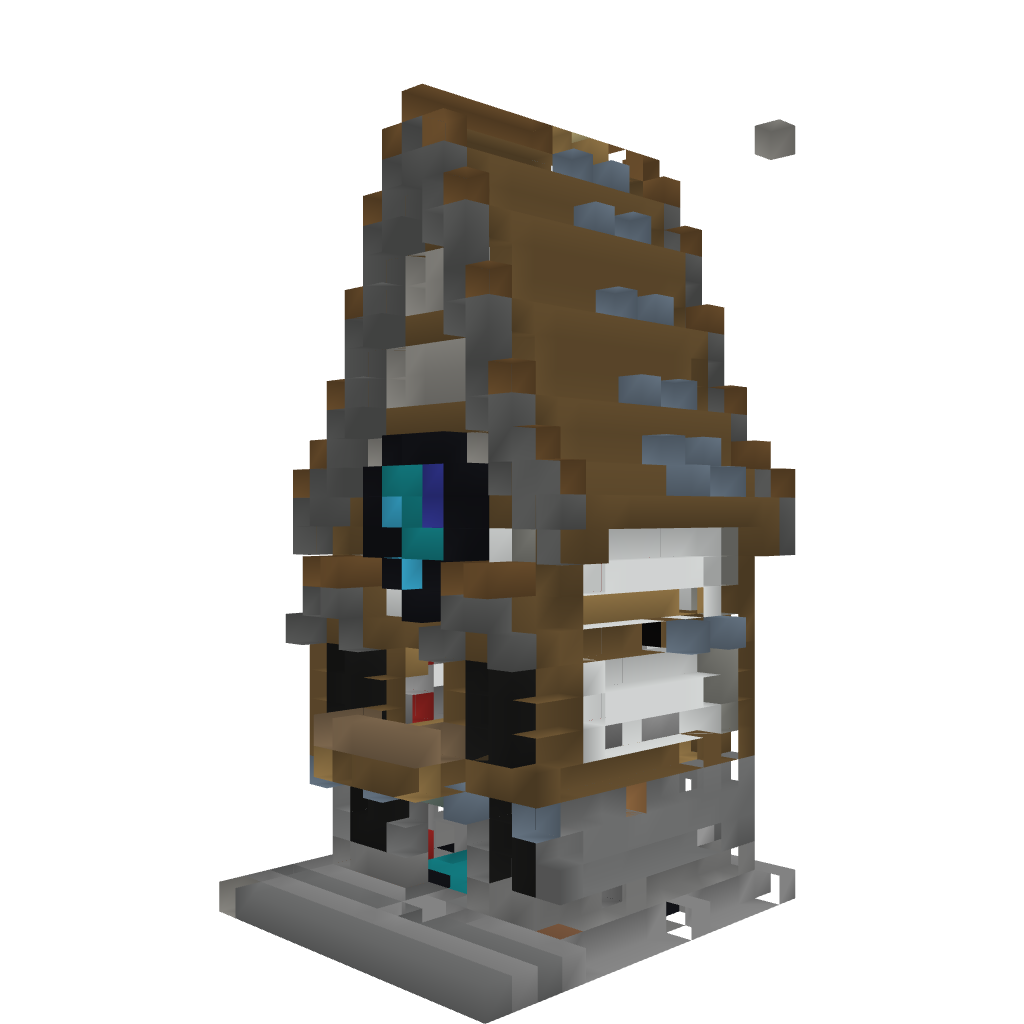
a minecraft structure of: Pretty Little Shop